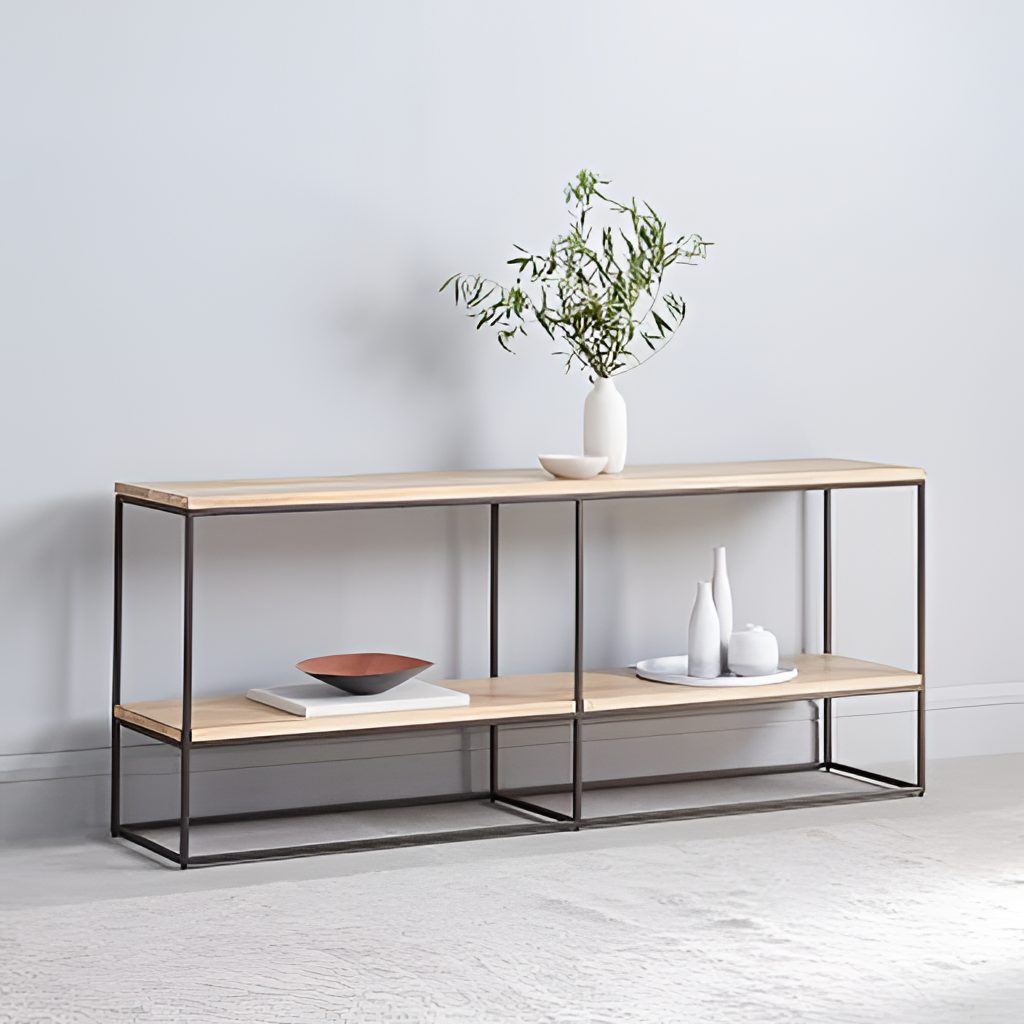
black metal console table, living room, minimalist, carpet flooring, with plain pattern, paint wallpaper, with solid pattern